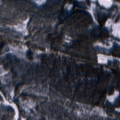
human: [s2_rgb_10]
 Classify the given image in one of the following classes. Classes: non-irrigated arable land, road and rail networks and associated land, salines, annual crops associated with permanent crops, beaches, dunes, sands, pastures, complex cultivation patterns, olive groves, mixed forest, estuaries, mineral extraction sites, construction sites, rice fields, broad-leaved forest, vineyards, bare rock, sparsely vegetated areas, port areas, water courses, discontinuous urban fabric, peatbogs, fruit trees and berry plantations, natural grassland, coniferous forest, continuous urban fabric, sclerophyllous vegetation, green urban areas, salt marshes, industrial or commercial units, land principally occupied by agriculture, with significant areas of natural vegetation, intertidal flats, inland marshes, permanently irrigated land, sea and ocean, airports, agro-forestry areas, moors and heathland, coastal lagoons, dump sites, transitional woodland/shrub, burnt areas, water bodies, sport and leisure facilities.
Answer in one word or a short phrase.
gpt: complex cultivation patterns, mixed forest, transitional woodland/shrub